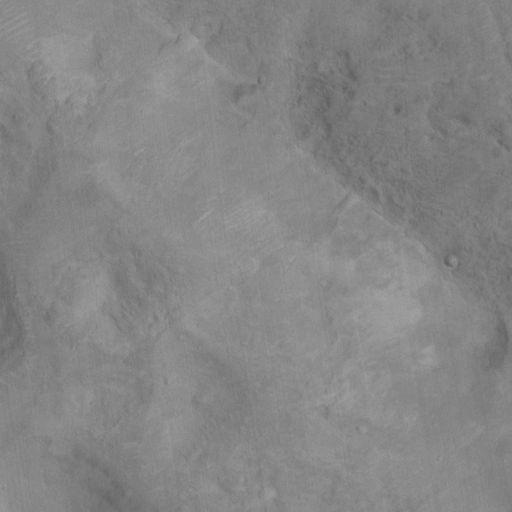
Objects detected: cone